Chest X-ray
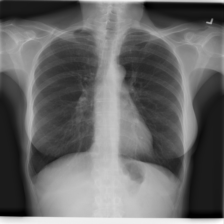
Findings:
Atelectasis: negative
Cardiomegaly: negative
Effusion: negative
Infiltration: negative
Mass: negative
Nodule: negative
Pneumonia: negative
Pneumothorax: negative
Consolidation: negative
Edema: negative
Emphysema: negative
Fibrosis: negative
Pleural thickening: negative
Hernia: negative